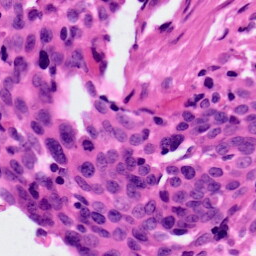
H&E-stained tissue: Ovarian